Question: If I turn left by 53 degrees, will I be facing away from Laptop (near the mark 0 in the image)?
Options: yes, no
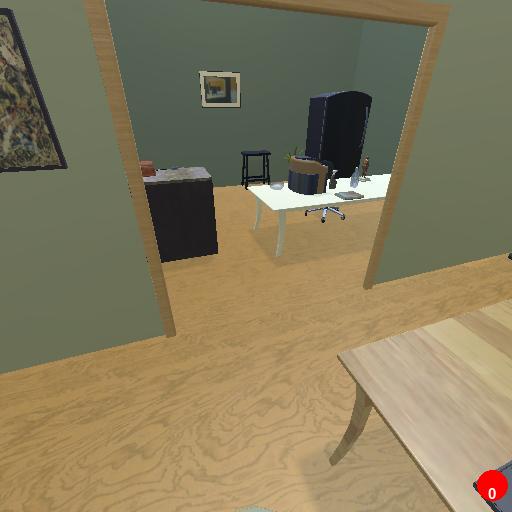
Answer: yes